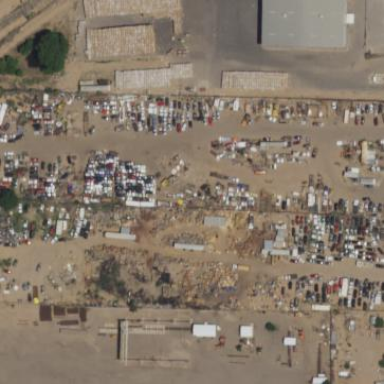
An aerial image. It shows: Industrial area designated as scrap yard.